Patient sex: M
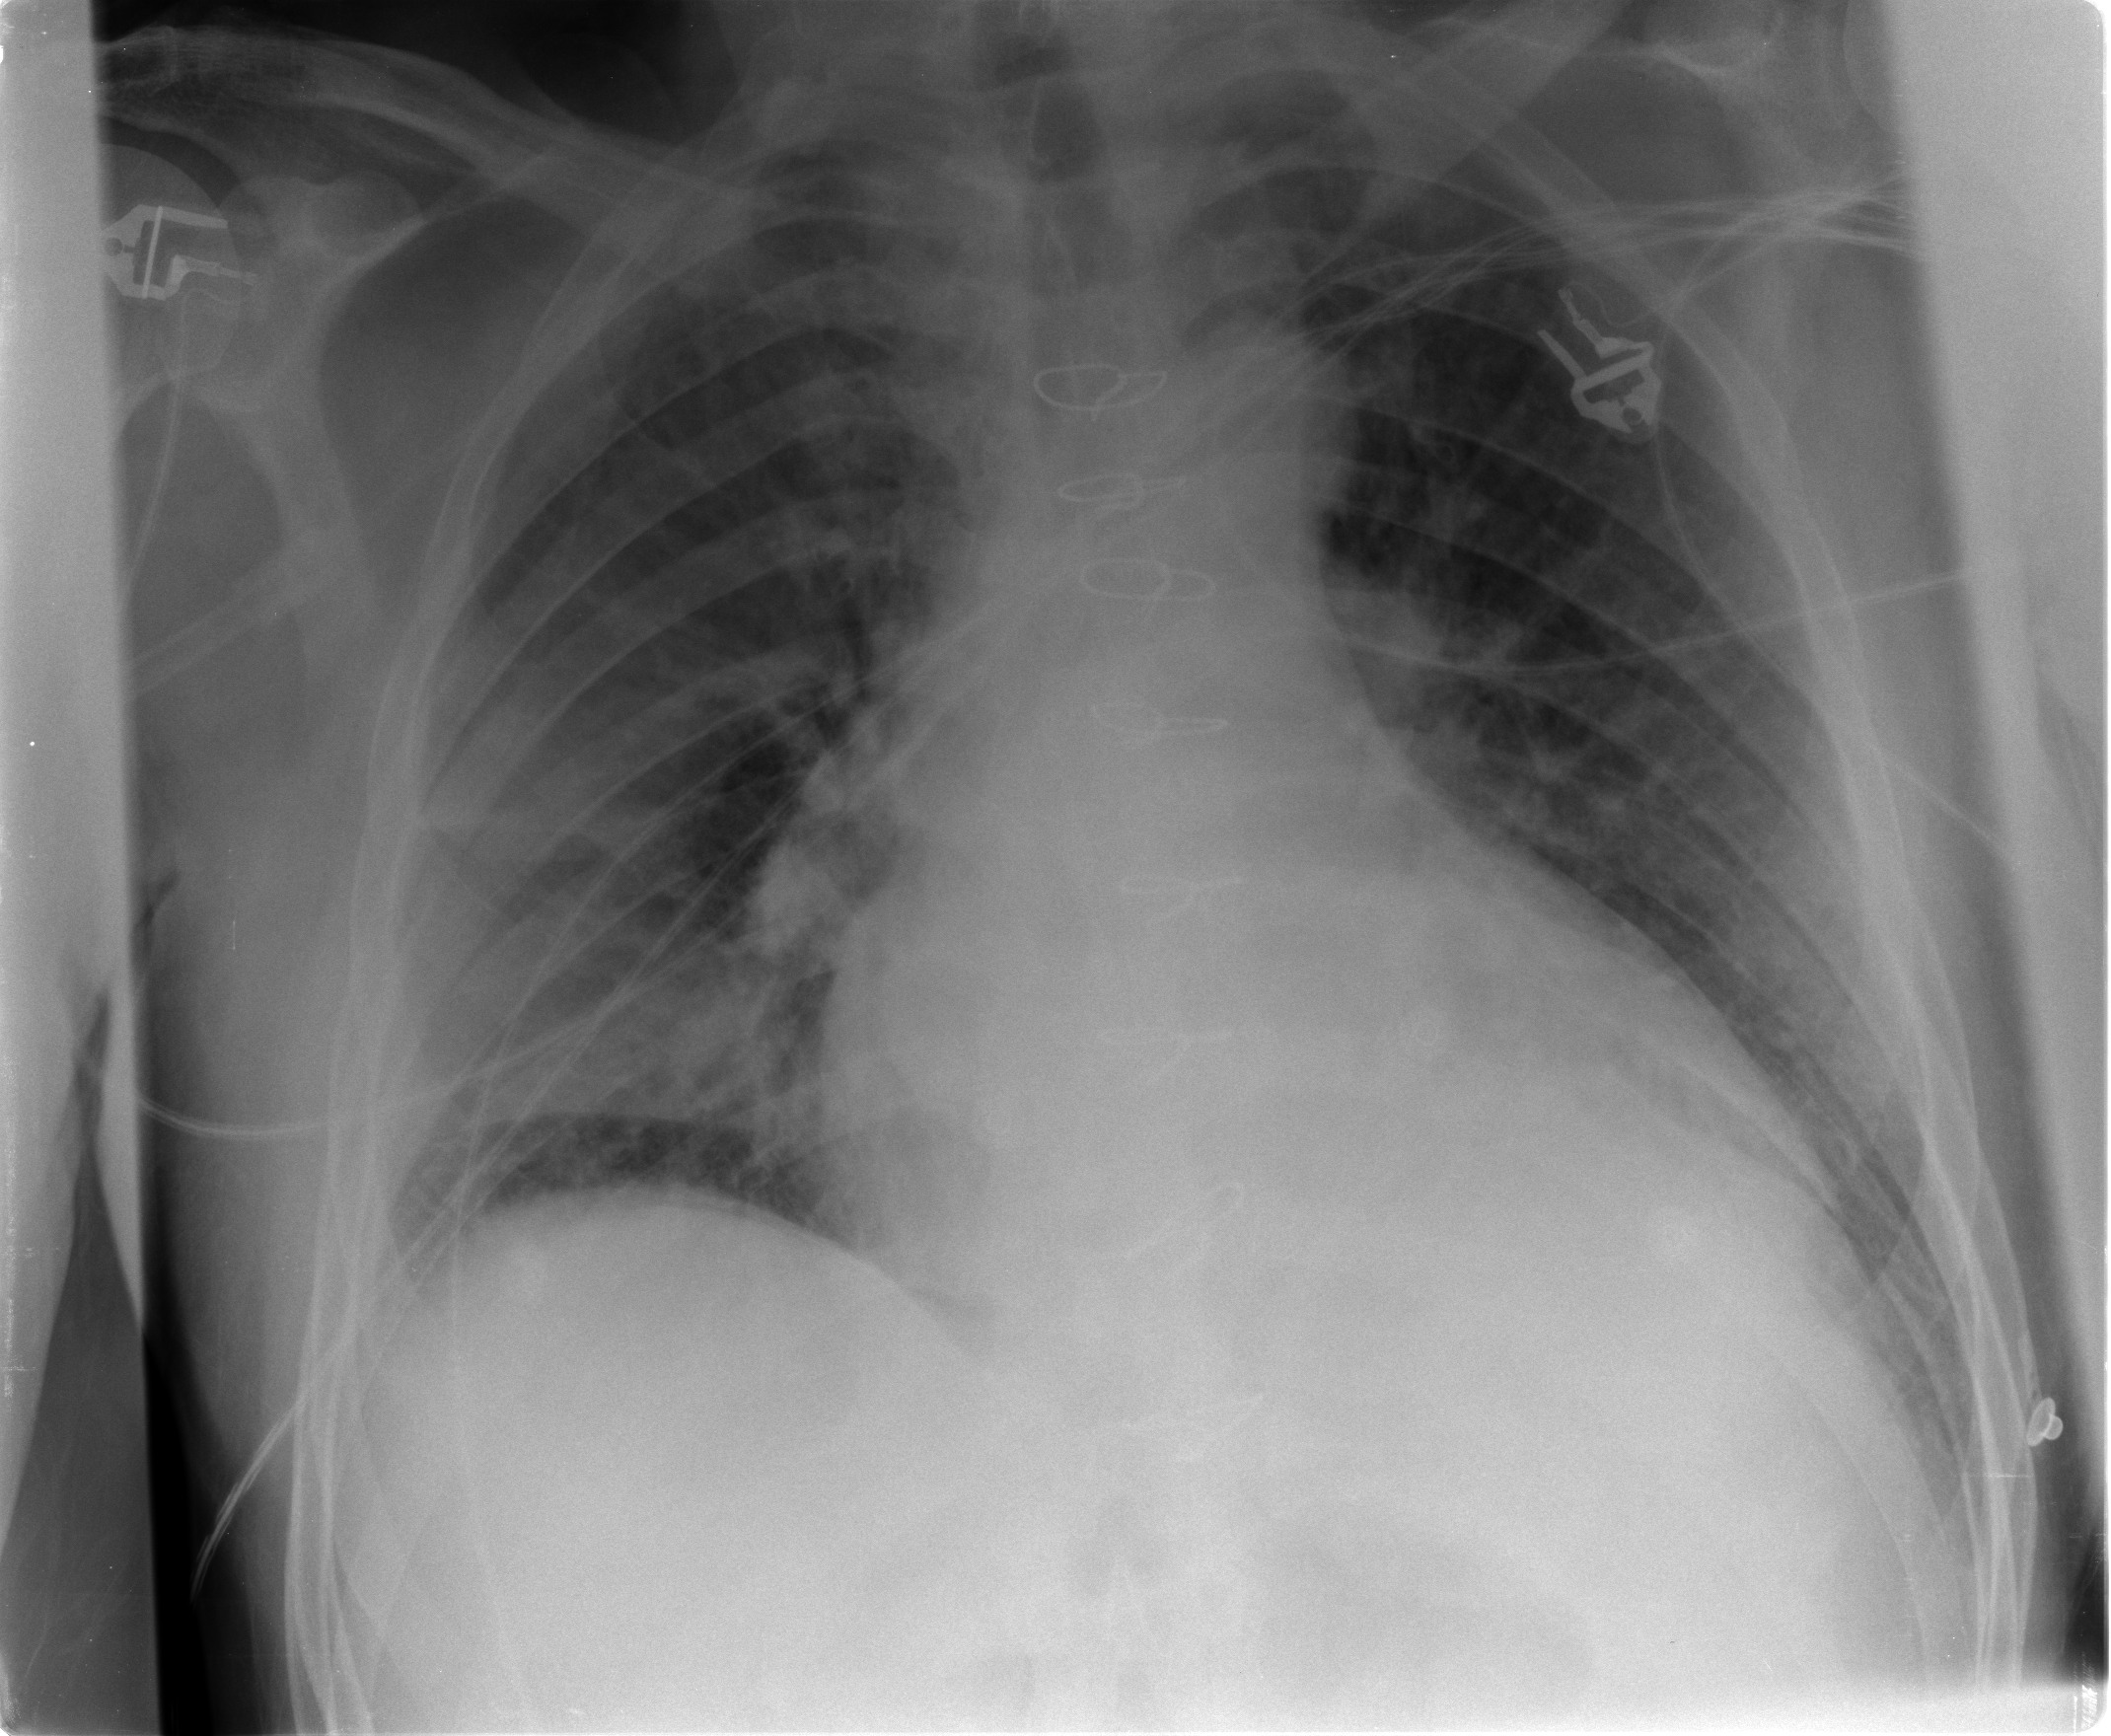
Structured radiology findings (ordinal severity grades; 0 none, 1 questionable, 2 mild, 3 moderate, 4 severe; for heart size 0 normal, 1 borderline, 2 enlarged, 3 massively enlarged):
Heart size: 2
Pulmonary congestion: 2
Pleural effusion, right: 1
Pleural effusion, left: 0
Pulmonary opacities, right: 3
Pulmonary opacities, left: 1
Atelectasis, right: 2
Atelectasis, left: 0